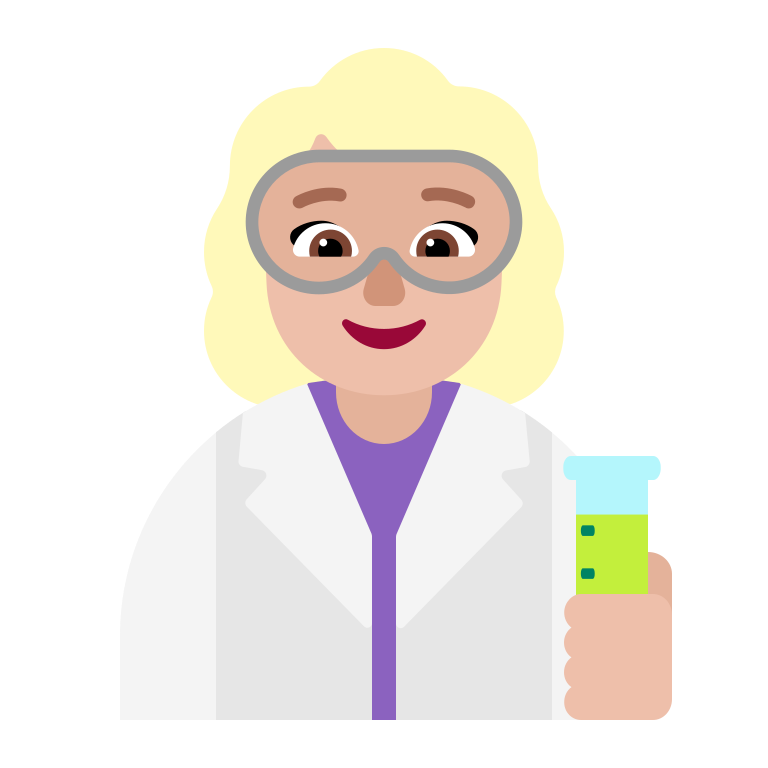
woman scientist flat  light